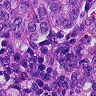
Metastatic tissue present: yes